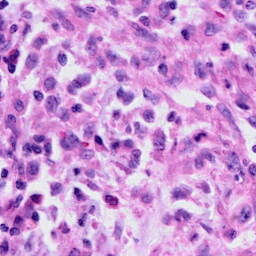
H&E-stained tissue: Cervix